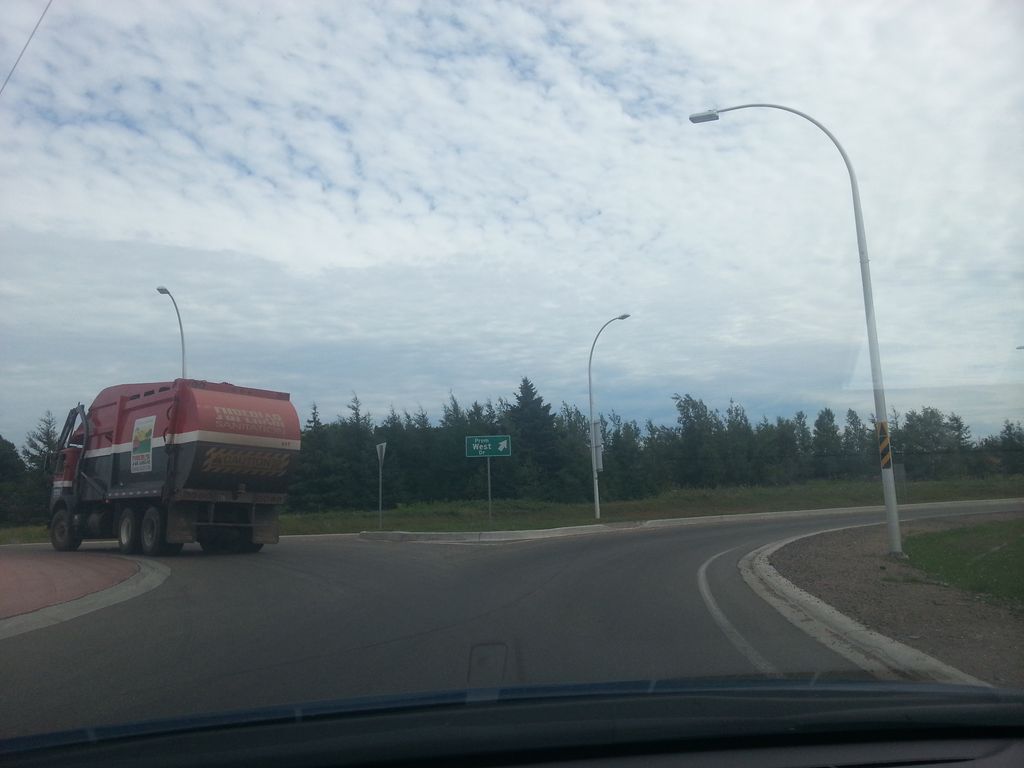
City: charlottetown